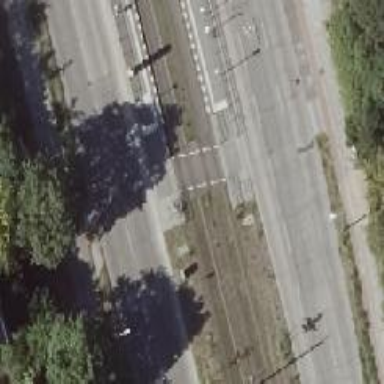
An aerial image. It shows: Uncontrolled tram railway crossing.